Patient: sex F, age 33
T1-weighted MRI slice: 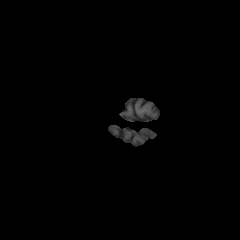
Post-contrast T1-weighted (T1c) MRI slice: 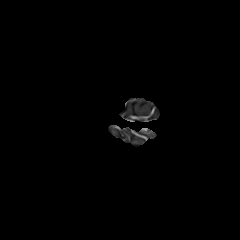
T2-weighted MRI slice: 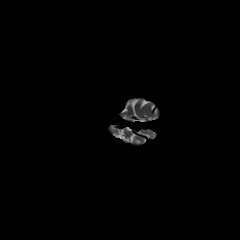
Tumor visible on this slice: no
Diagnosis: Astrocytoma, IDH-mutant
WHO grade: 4